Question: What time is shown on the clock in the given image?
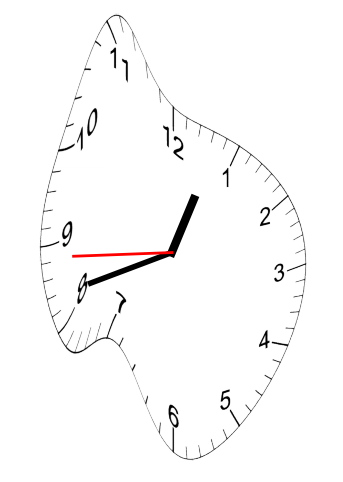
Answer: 12:41:44